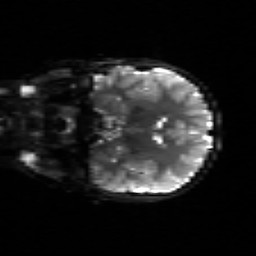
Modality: sbref
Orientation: coronal
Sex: male
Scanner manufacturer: siemens
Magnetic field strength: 3 T
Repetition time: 5 s
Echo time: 0.071 s